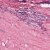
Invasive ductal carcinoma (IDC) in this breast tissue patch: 0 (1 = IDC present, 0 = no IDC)